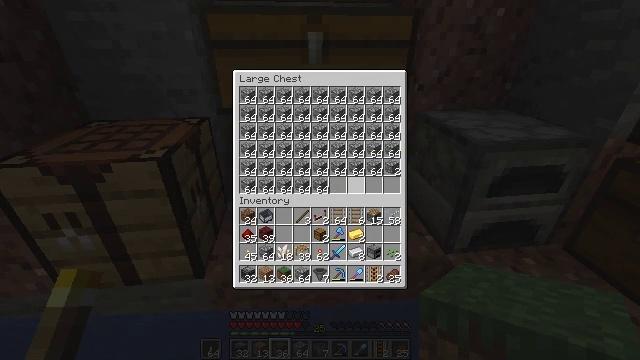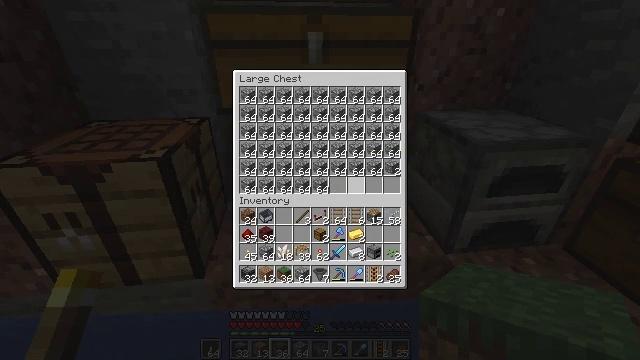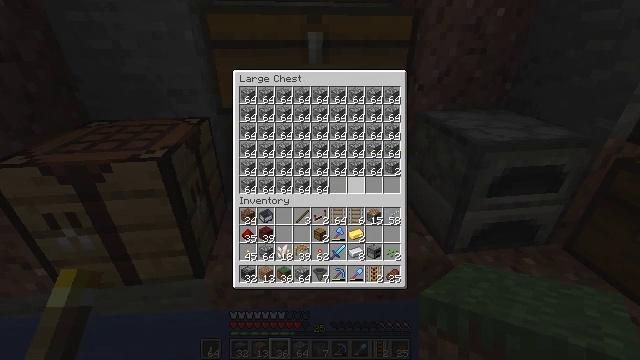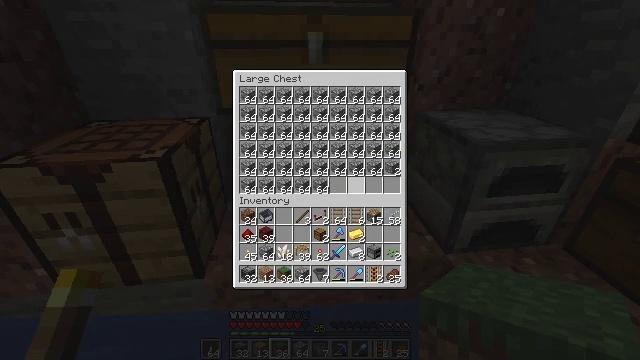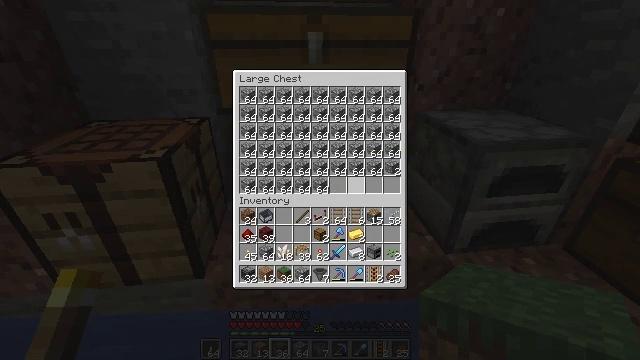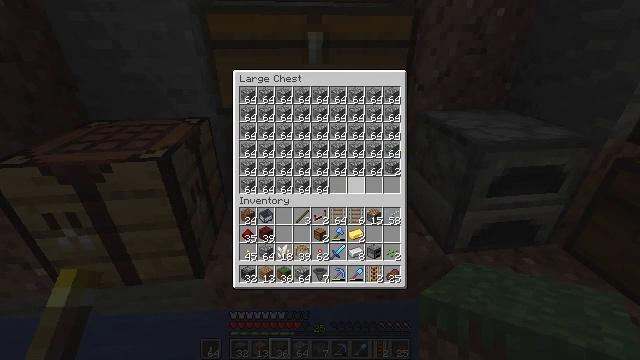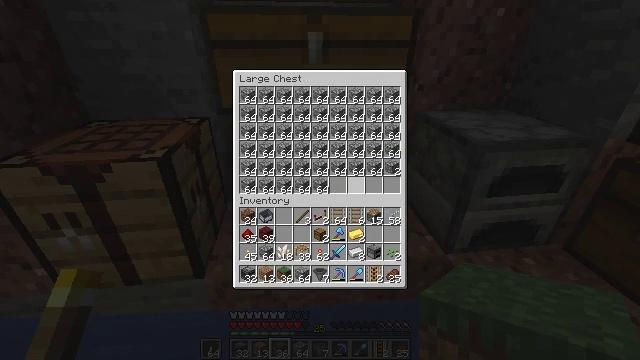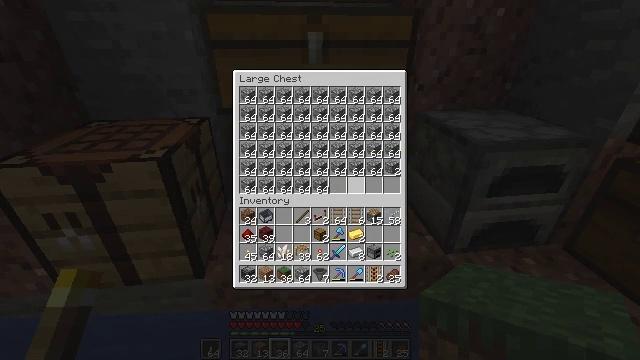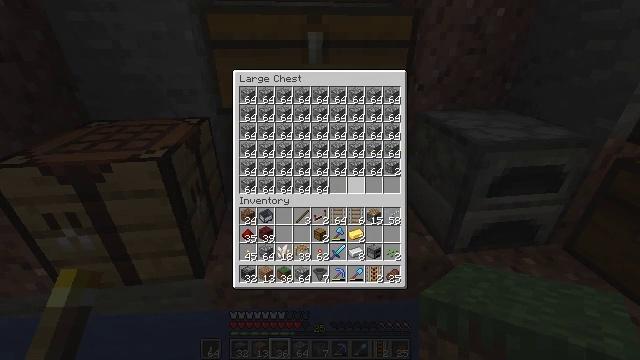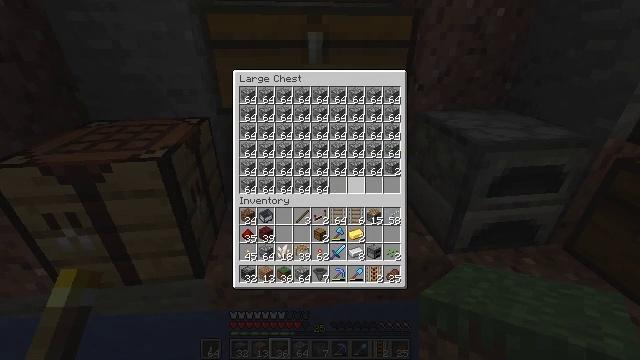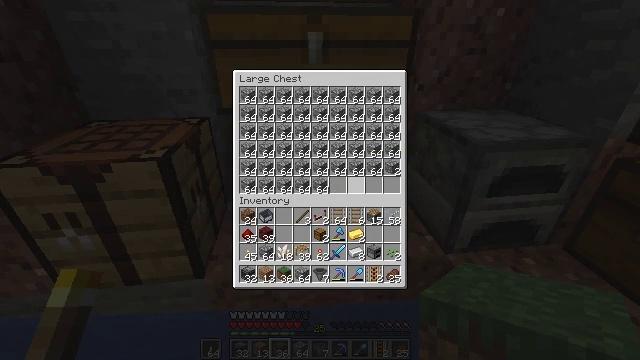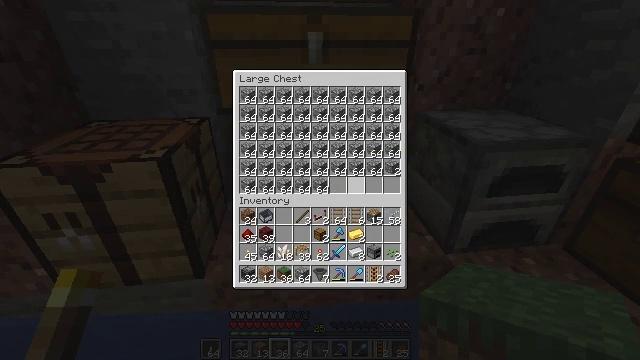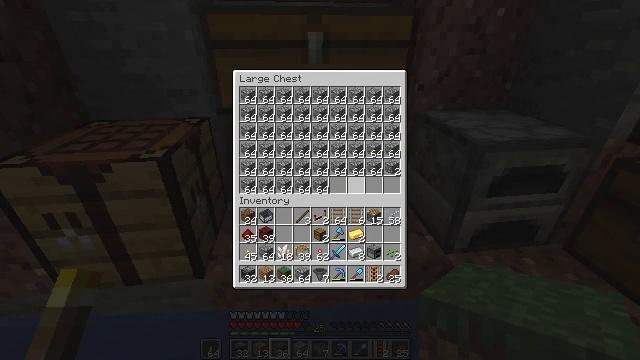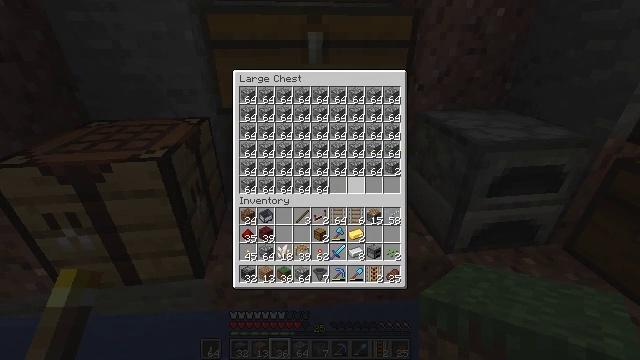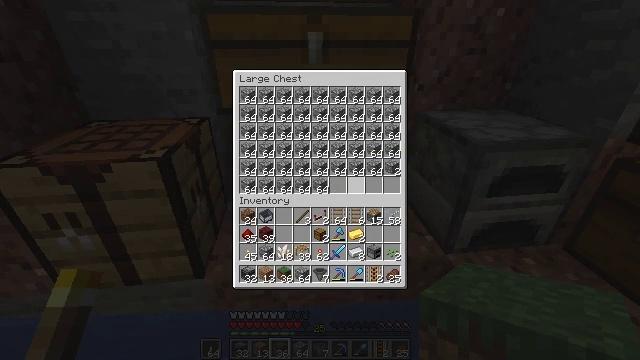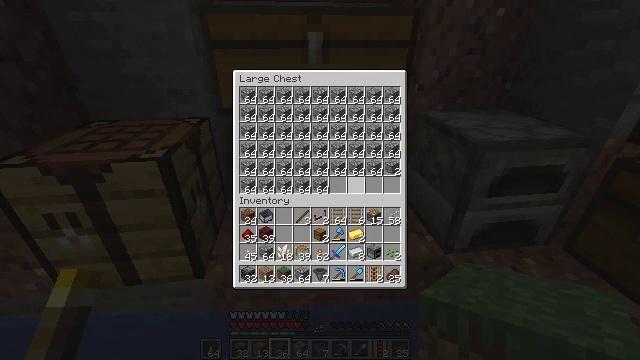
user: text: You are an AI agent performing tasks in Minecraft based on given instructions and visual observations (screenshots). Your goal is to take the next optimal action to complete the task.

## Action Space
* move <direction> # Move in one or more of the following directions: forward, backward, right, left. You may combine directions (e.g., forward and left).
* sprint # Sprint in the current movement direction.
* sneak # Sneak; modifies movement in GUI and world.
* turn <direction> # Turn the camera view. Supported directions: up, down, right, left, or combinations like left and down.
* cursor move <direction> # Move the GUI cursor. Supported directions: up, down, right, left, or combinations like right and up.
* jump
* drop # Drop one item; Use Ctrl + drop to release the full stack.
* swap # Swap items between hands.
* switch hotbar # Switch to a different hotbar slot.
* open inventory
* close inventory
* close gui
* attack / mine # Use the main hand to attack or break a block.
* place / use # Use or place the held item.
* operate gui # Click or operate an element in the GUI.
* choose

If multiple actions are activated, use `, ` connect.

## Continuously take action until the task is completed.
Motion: motion action
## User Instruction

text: In the crafting table, create a piston.
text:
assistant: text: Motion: no_op
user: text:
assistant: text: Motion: no_op
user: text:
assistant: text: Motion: no_op
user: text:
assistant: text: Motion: no_op
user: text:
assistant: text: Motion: no_op
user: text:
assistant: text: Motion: no_op
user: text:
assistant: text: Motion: no_op
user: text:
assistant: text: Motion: no_op
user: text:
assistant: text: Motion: no_op
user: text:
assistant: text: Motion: no_op
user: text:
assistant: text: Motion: no_op
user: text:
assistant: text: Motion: no_op
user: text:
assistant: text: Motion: no_op
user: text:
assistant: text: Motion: no_op
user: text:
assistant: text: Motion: no_op
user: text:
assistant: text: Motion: no_op
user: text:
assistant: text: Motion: no_op
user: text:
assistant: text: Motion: no_op
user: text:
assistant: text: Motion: no_op
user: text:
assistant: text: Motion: no_op
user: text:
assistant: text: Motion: no_op
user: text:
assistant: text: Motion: no_op
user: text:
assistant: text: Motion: no_op
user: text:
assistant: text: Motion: no_op
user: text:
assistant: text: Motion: no_op
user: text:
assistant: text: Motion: no_op
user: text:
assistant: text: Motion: no_op
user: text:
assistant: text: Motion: no_op
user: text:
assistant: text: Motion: no_op
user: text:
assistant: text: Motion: no_op